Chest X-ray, PA view. Patient: 75 years old, sex F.
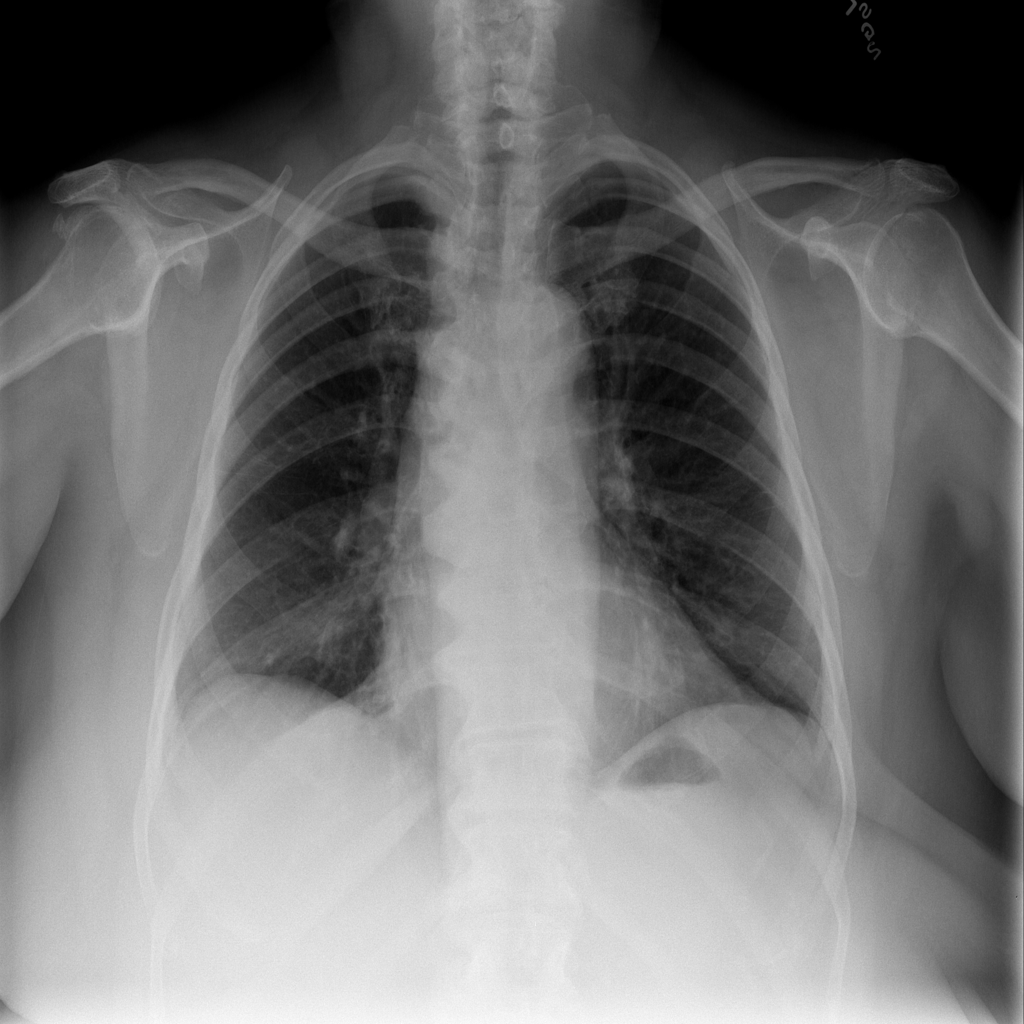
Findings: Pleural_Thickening